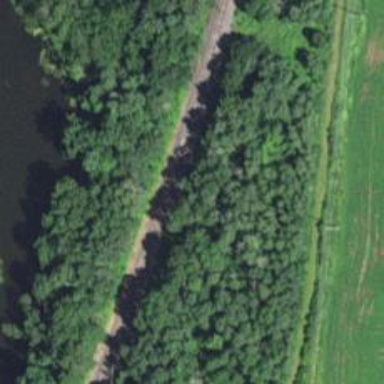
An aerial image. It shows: Railway track.